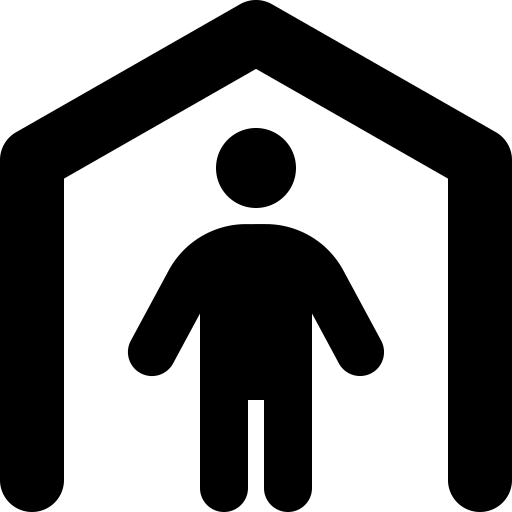
Tags: icon, FontAwesome, fa-icon, solid, person, shelter